Field crop: maize
Growth stage: 1
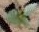
Species: datura